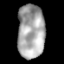
Tissue: lung
Cell type: T cells
Senescence score: 0.2091
Nuclear area (px): 1433
Mean DAPI intensity: 166.895